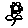
Label: flower